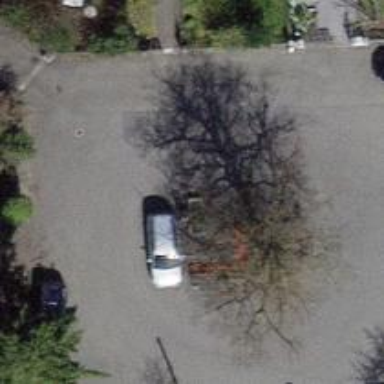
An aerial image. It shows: Red bench.